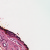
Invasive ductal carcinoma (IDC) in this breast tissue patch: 0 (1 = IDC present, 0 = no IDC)